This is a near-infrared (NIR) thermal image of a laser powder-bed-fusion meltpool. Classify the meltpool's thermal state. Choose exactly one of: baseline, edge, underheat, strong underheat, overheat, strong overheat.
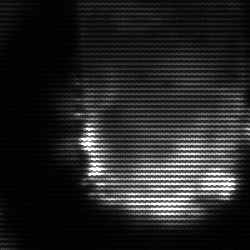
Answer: baseline